Question: I'm trying to add additional device simulator. Product -> Destination -> Add additional simulators window on Xcode. But after adding it to a list of available simulators, it's not appearing in the list of available devices to build.
Show as run destination is checked.

After clean installing Xcode 14.2, only iPhone 14 simulators are available.
I've tried re-adding several times with different iOS versions on different devices.
I also followed this <URL> and delete all available simulators, as someone suggested. Now I have 0 in a list of devices to build.
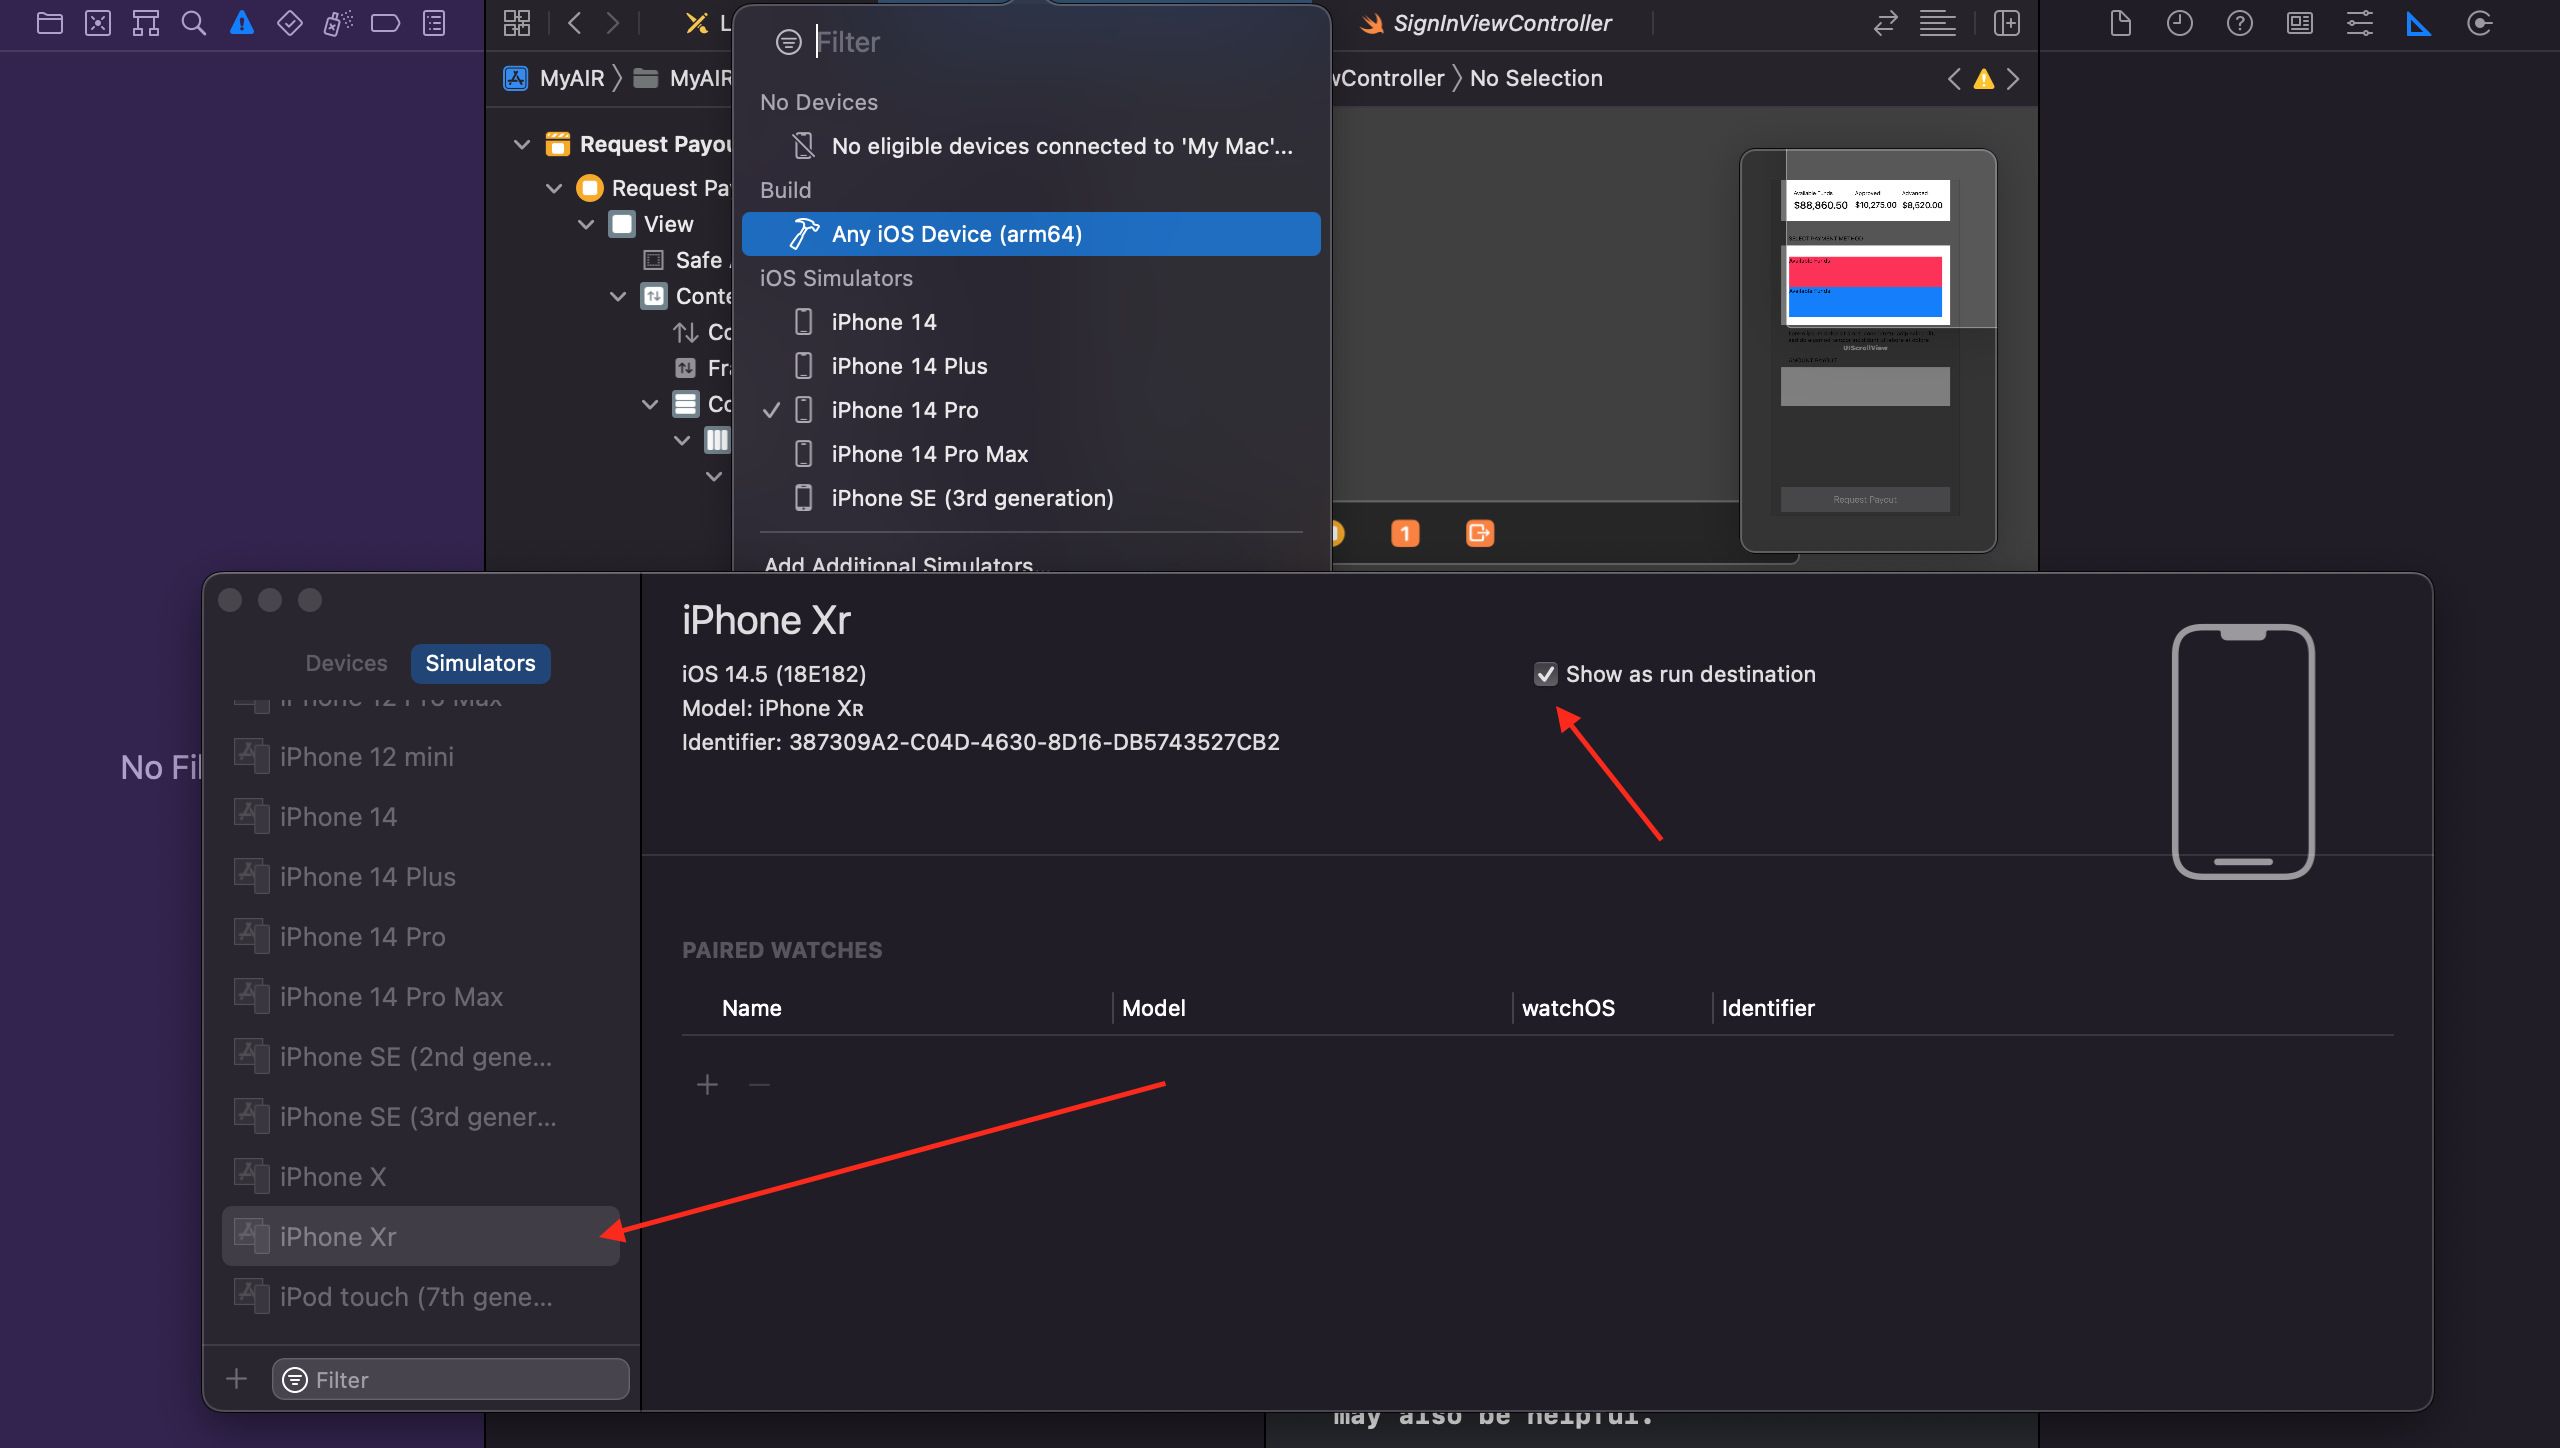
Answer: I had the exact same problem with XCode 14.2 and adding iPhone XR, I went to the Project Navigator pane, selected the top line and on the right side window the Project settings appear. I went to the Minimum Deployments section and selected the lowest IOS version I was working with. In my case I had downloaded and installed iOS 15.5. After that, the IOS simulator list updated with all the simulators Listed in the Devices and Simulators where the "Show as Run Destination" was selected for a given simulator.
Hope this helps...
<URL>